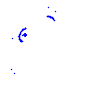
Particle: proton